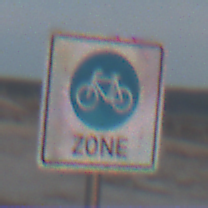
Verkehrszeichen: BeginnFahrradzone
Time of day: SunriseSunset
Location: Outdoor (Beach)
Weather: PartlyCloudy
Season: NotSpecified
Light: Natural